Question: I am trying to create API for my Rails app. I have these following controllers.

I have the following inheritance
/app/controllers/api/api_controller.rb
'''
module Api
class ApiController < ApplicationController
# logic
'''
/app/controllers/api/home_page_controller.rb
'''
class Api::HomePageController < Api::ApiController
# logic
'''
/app/controllers/api/users_controller.rb
'''
class Api::UsersController < Api::ApiController
# logic
'''
/app/controllers/api/sessions_controller.rb
'''
class Api::SessionsController < Api::ApiController
# logic
'''
/app/controllers/application_controller.rb
'''
class ApplicationController < ActionController::Base
# Prevent CSRF attacks by raising an exception.
# For APIs, you may want to use :null_session instead.
protect_from_forgery with: :exception
# logic
'''
When I try to inherit from RocketPants::Base like the following as mentioned in <URL>
/app/controllers/api/api_controller.rb
'''
module Api
class ApiController < RocketPants::Base
skip_before_filter :verify_authenticity_token
protect_from_forgery with: :null_session
# logic
'''
I get errors like this
'''
Started POST "/api/sessions" for 104.155.204.133 at 2015-04-21 22:59:56 +0000
ActiveRecord::SchemaMigration Load (0.2ms) SELECT "schema_migrations".* FROM "schema_migrations"
ActionController::RoutingError (undefined method 'protect_from_forgery' for Api::ApiController:Class):
app/controllers/api/api_controller.rb:11:in '<class:ApiController>'
app/controllers/api/api_controller.rb:2:in '<module:Api>'
app/controllers/api/api_controller.rb:1:in '<top (required)>'
app/controllers/api/sessions_controller.rb:2:in '<top (required)>'
Rendered /usr/local/rvm/gems/ruby-2.1.4/gems/web-console-2.0.0.beta4/lib/action_dispatch/templates/rescues/_trace.html.erb (3.6ms)
Rendered /usr/local/rvm/gems/ruby-2.1.4/gems/web-console-2.0.0.beta4/lib/action_dispatch/templates/routes/_route.html.erb (40.7ms)
Rendered /usr/local/rvm/gems/ruby-2.1.4/gems/web-console-2.0.0.beta4/lib/action_dispatch/templates/routes/_table.html.erb (19.0ms)
Rendered /usr/local/rvm/gems/ruby-2.1.4/gems/web-console-2.0.0.beta4/lib/action_dispatch/templates/rescues/routing_error.html.erb within rescues/layout (266.2ms)
104.155.204.133 - - [21/Apr/2015:22:59:57 +0000] "POST /api/sessions HTTP/1.1" 404 97164 1.1316
'''
I have added the gem and executed bundle install.
Gemfile
'''
gem 'rocket_pants', '~> 1.10.0'
'''
Can someone kindly guide me how to add rocketpants?
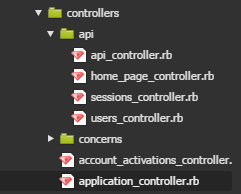
Answer: Removed the skip_before_filter and protect_from_forgery lines from controller. All errors are gone.